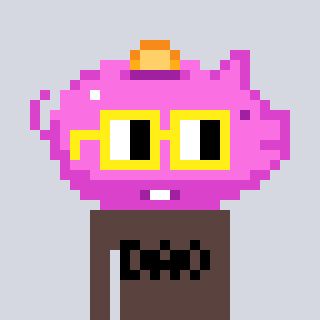
a pixel art character with square yellow glasses, a piggybank-shaped head and a darkbrown-colored body on a cool background